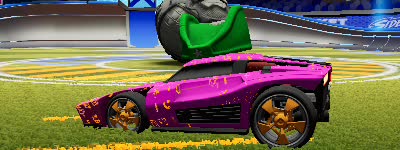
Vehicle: breakout